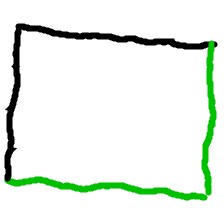
Shape: rectangle